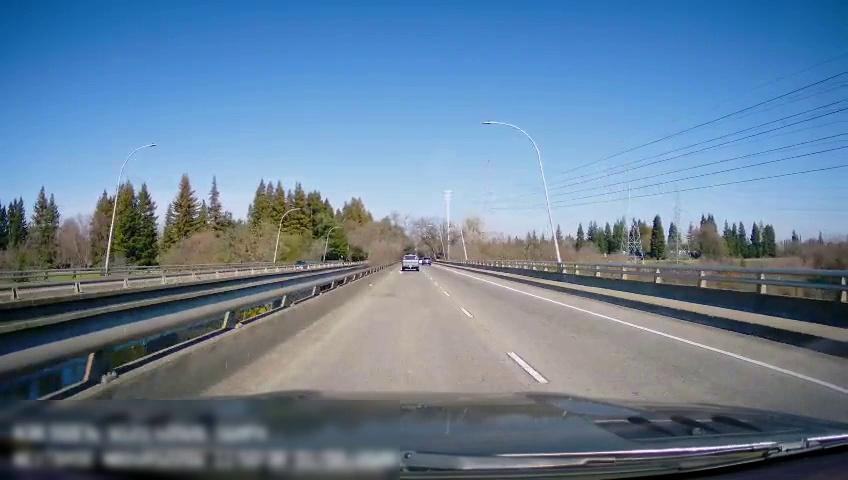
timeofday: Day
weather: Sunny
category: Drivable Space
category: Vehicles | Truck
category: Lanes | Current Lane
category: Lanes | Alternate Lane